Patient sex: F
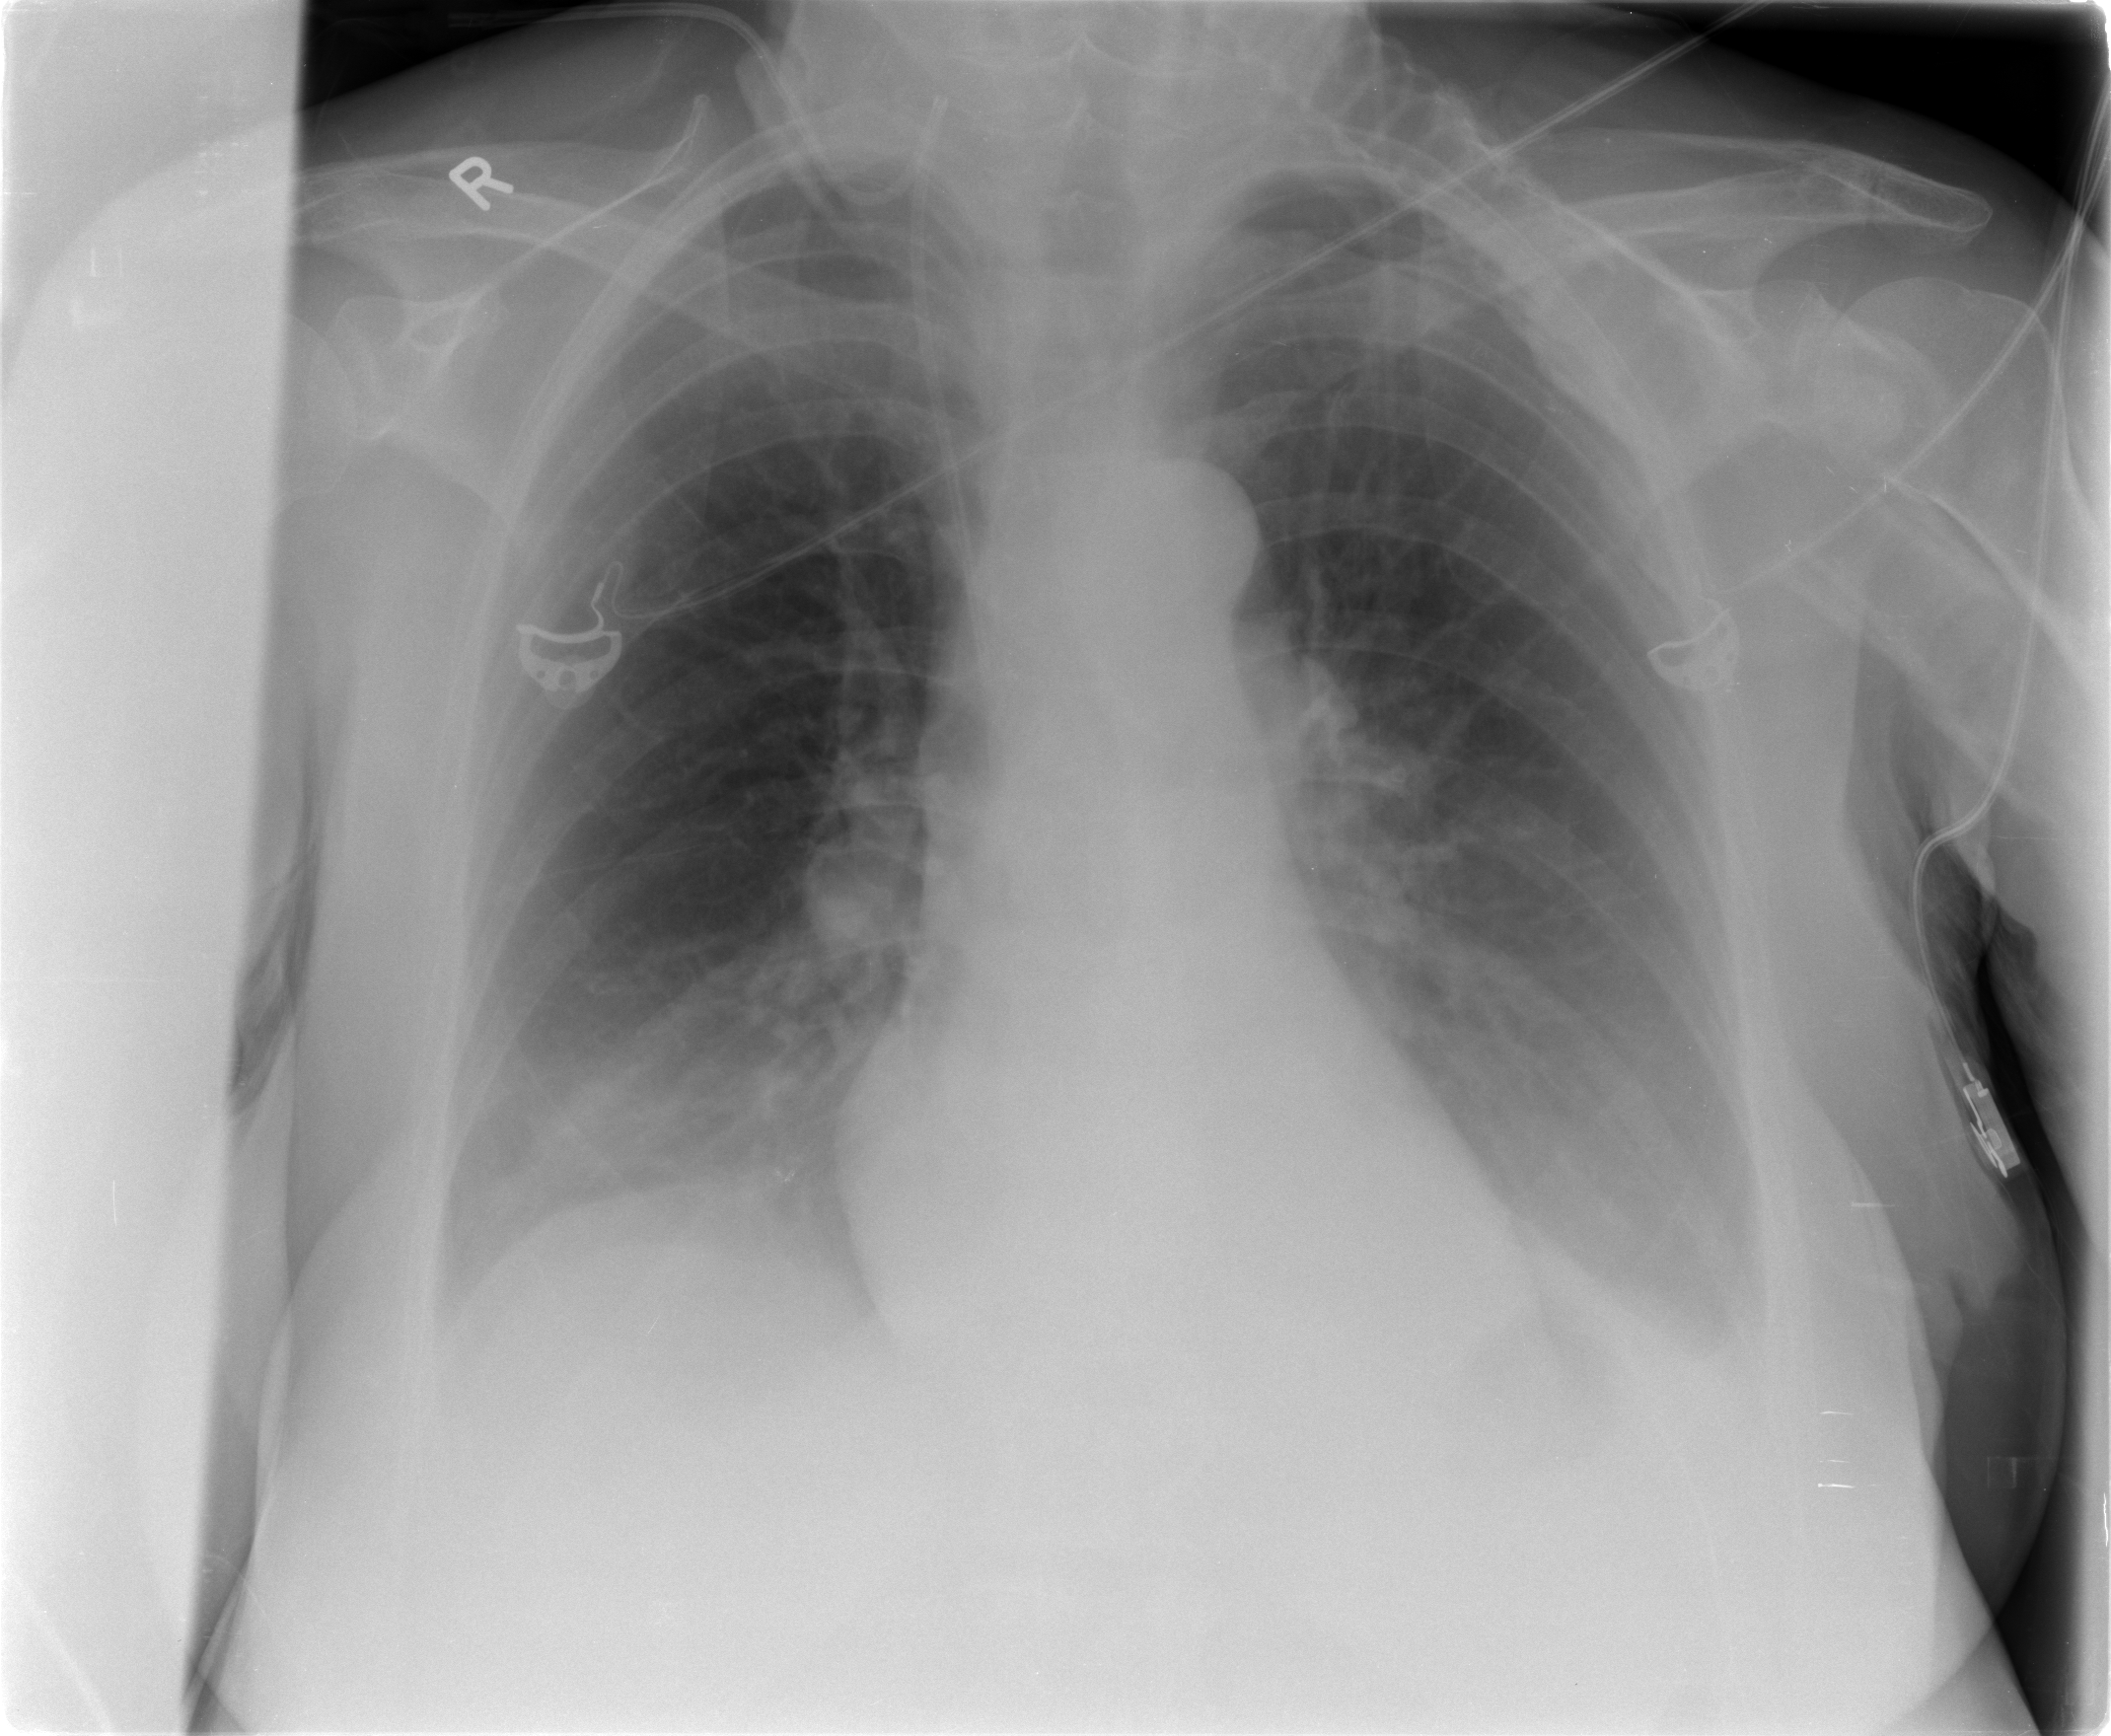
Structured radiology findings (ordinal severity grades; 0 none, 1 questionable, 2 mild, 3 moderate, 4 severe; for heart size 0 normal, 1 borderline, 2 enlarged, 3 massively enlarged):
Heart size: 0
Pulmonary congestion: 1
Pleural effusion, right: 2
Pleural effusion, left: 2
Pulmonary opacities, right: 0
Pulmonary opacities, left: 0
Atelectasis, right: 0
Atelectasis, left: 0